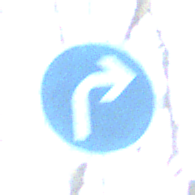
Verkehrszeichen: VorgeschriebeneFahrtrichtungRechts
Umgebung: Outdoor, Nature
Tageszeit: SunriseSunset
Wetter: Clear
Licht: Natural
Jahreszeit: Winter
Kontrast: LowContrast